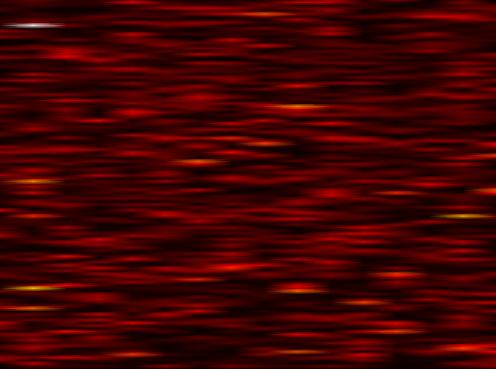
Label: FOFDM